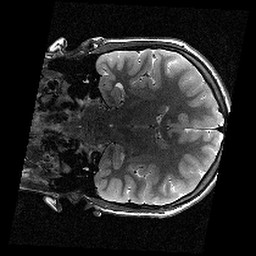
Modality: T2w
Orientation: coronal
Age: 12
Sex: female
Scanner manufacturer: siemens
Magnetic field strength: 3 T
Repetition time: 9.23 s
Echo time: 0.067 s